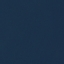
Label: SeaLake